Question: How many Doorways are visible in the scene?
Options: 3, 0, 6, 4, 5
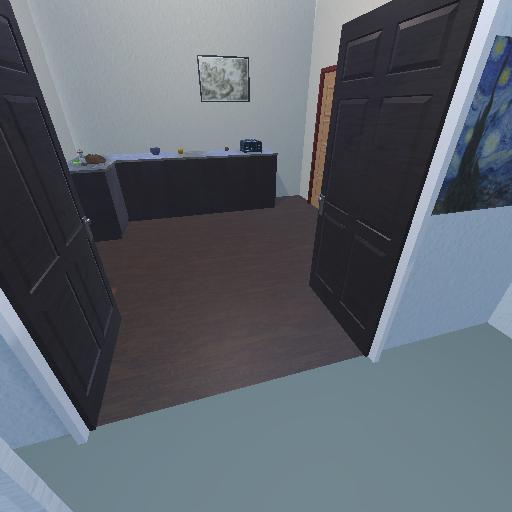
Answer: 3